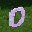
Label: 0